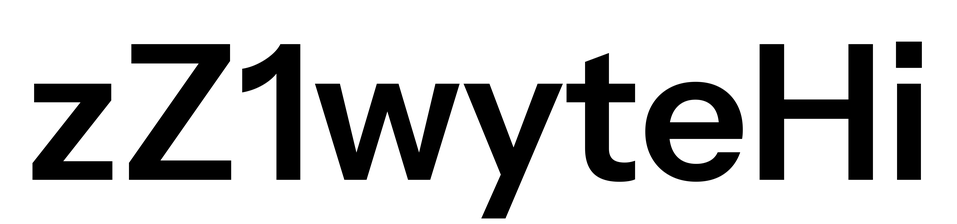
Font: InstrumentSans_SemiBold